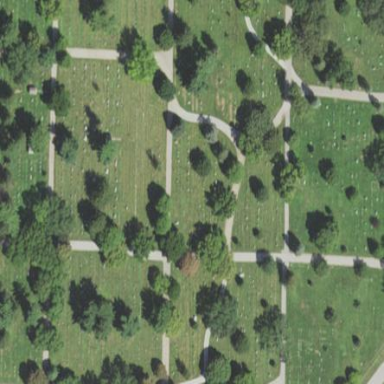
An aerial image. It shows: Cemetery.